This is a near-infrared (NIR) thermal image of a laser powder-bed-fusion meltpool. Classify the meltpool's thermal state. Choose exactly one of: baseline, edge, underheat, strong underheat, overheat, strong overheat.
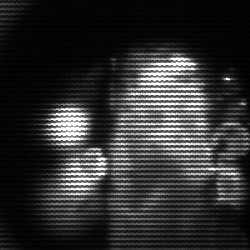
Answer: strong underheat